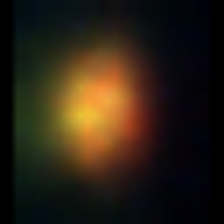
Taxon: NanoPlankton
Group: Other